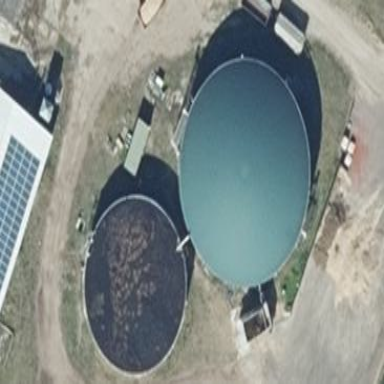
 used as digester with power generator inside."